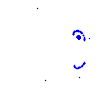
Particle: kaon